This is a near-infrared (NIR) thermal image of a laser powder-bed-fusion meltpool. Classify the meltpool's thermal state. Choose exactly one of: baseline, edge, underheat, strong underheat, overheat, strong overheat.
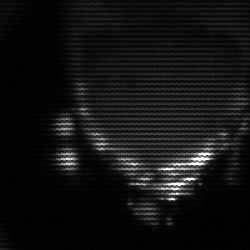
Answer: edge